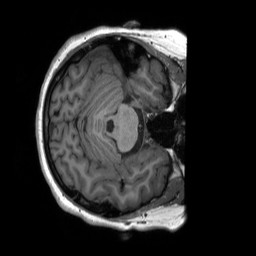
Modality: T1w
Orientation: axial
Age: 33
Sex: female
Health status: ill
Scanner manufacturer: siemens
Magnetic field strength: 3 T
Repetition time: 2.3 s
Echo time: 0.00232 s